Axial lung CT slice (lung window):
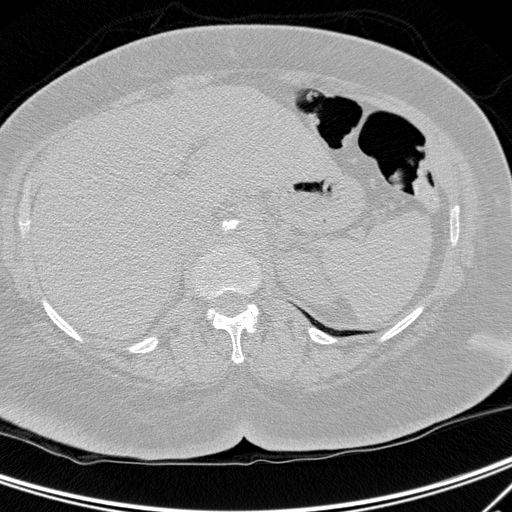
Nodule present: no